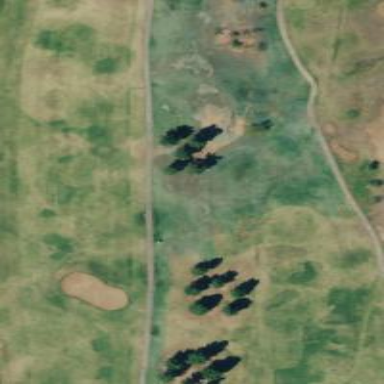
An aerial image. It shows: Well-maintained grassy area designated as golf fairway.